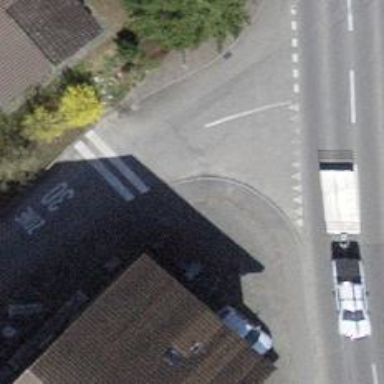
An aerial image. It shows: Living street.